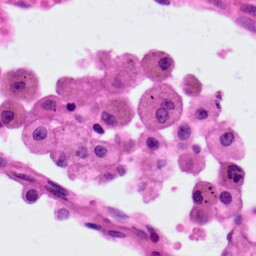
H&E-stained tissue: Lung